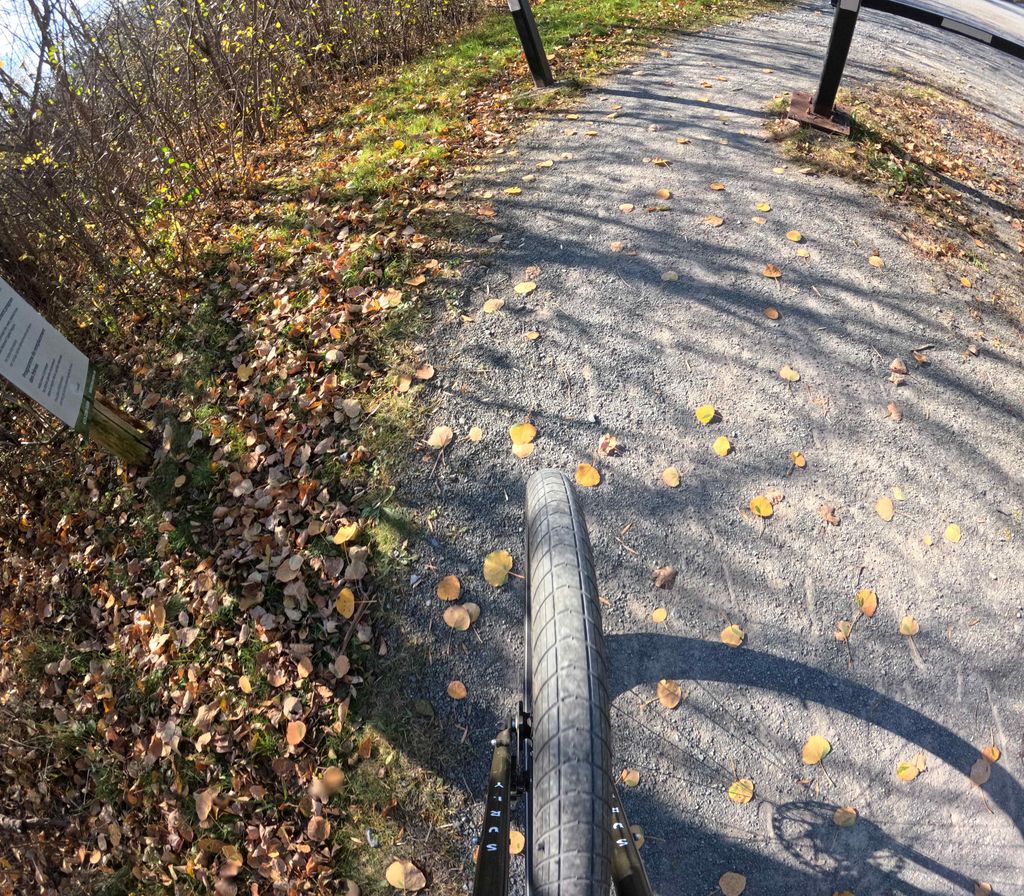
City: ottawa-gatineau